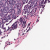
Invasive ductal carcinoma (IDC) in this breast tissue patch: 1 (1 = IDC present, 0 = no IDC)